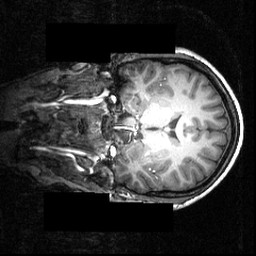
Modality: T1w
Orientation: coronal
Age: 21
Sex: female
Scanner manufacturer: siemens
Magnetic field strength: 3.951 T
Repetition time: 1.5 s
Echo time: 0.00335 s